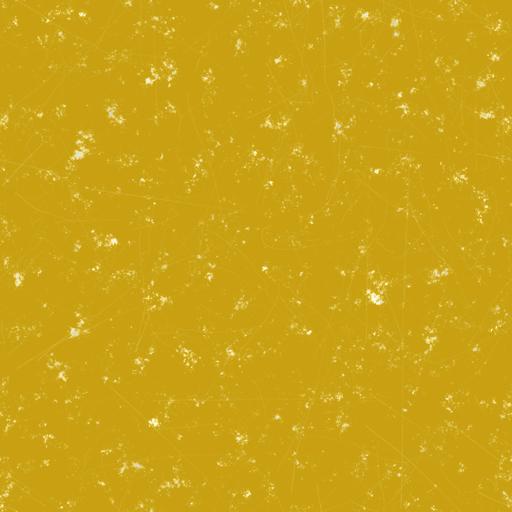
Tags: hole holes metal pattern perforated sheet sheets stamped